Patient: sex M, age 36
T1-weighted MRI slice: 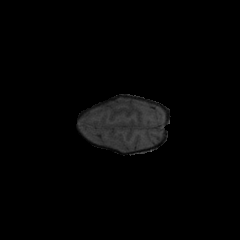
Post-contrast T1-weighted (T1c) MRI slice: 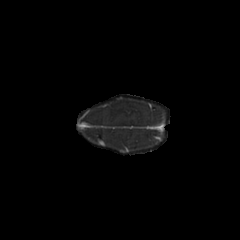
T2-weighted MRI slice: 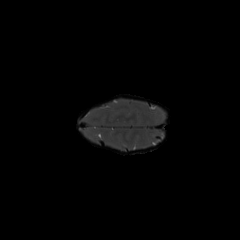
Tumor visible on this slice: no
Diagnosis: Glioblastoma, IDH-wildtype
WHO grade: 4